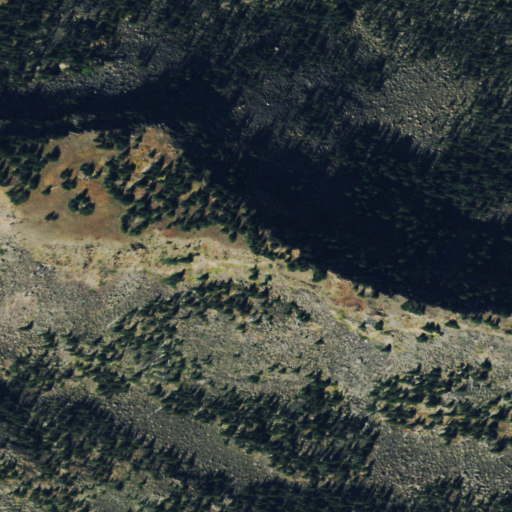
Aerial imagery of mountain in Colorado named Castle Peak containing evergreen forest, shrub, grassland, and barren land